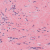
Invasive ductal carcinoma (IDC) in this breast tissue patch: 0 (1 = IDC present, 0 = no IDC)